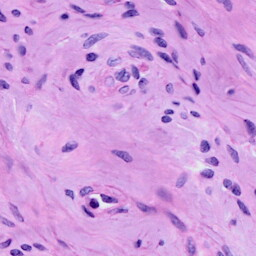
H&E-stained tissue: Cervix